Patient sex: M
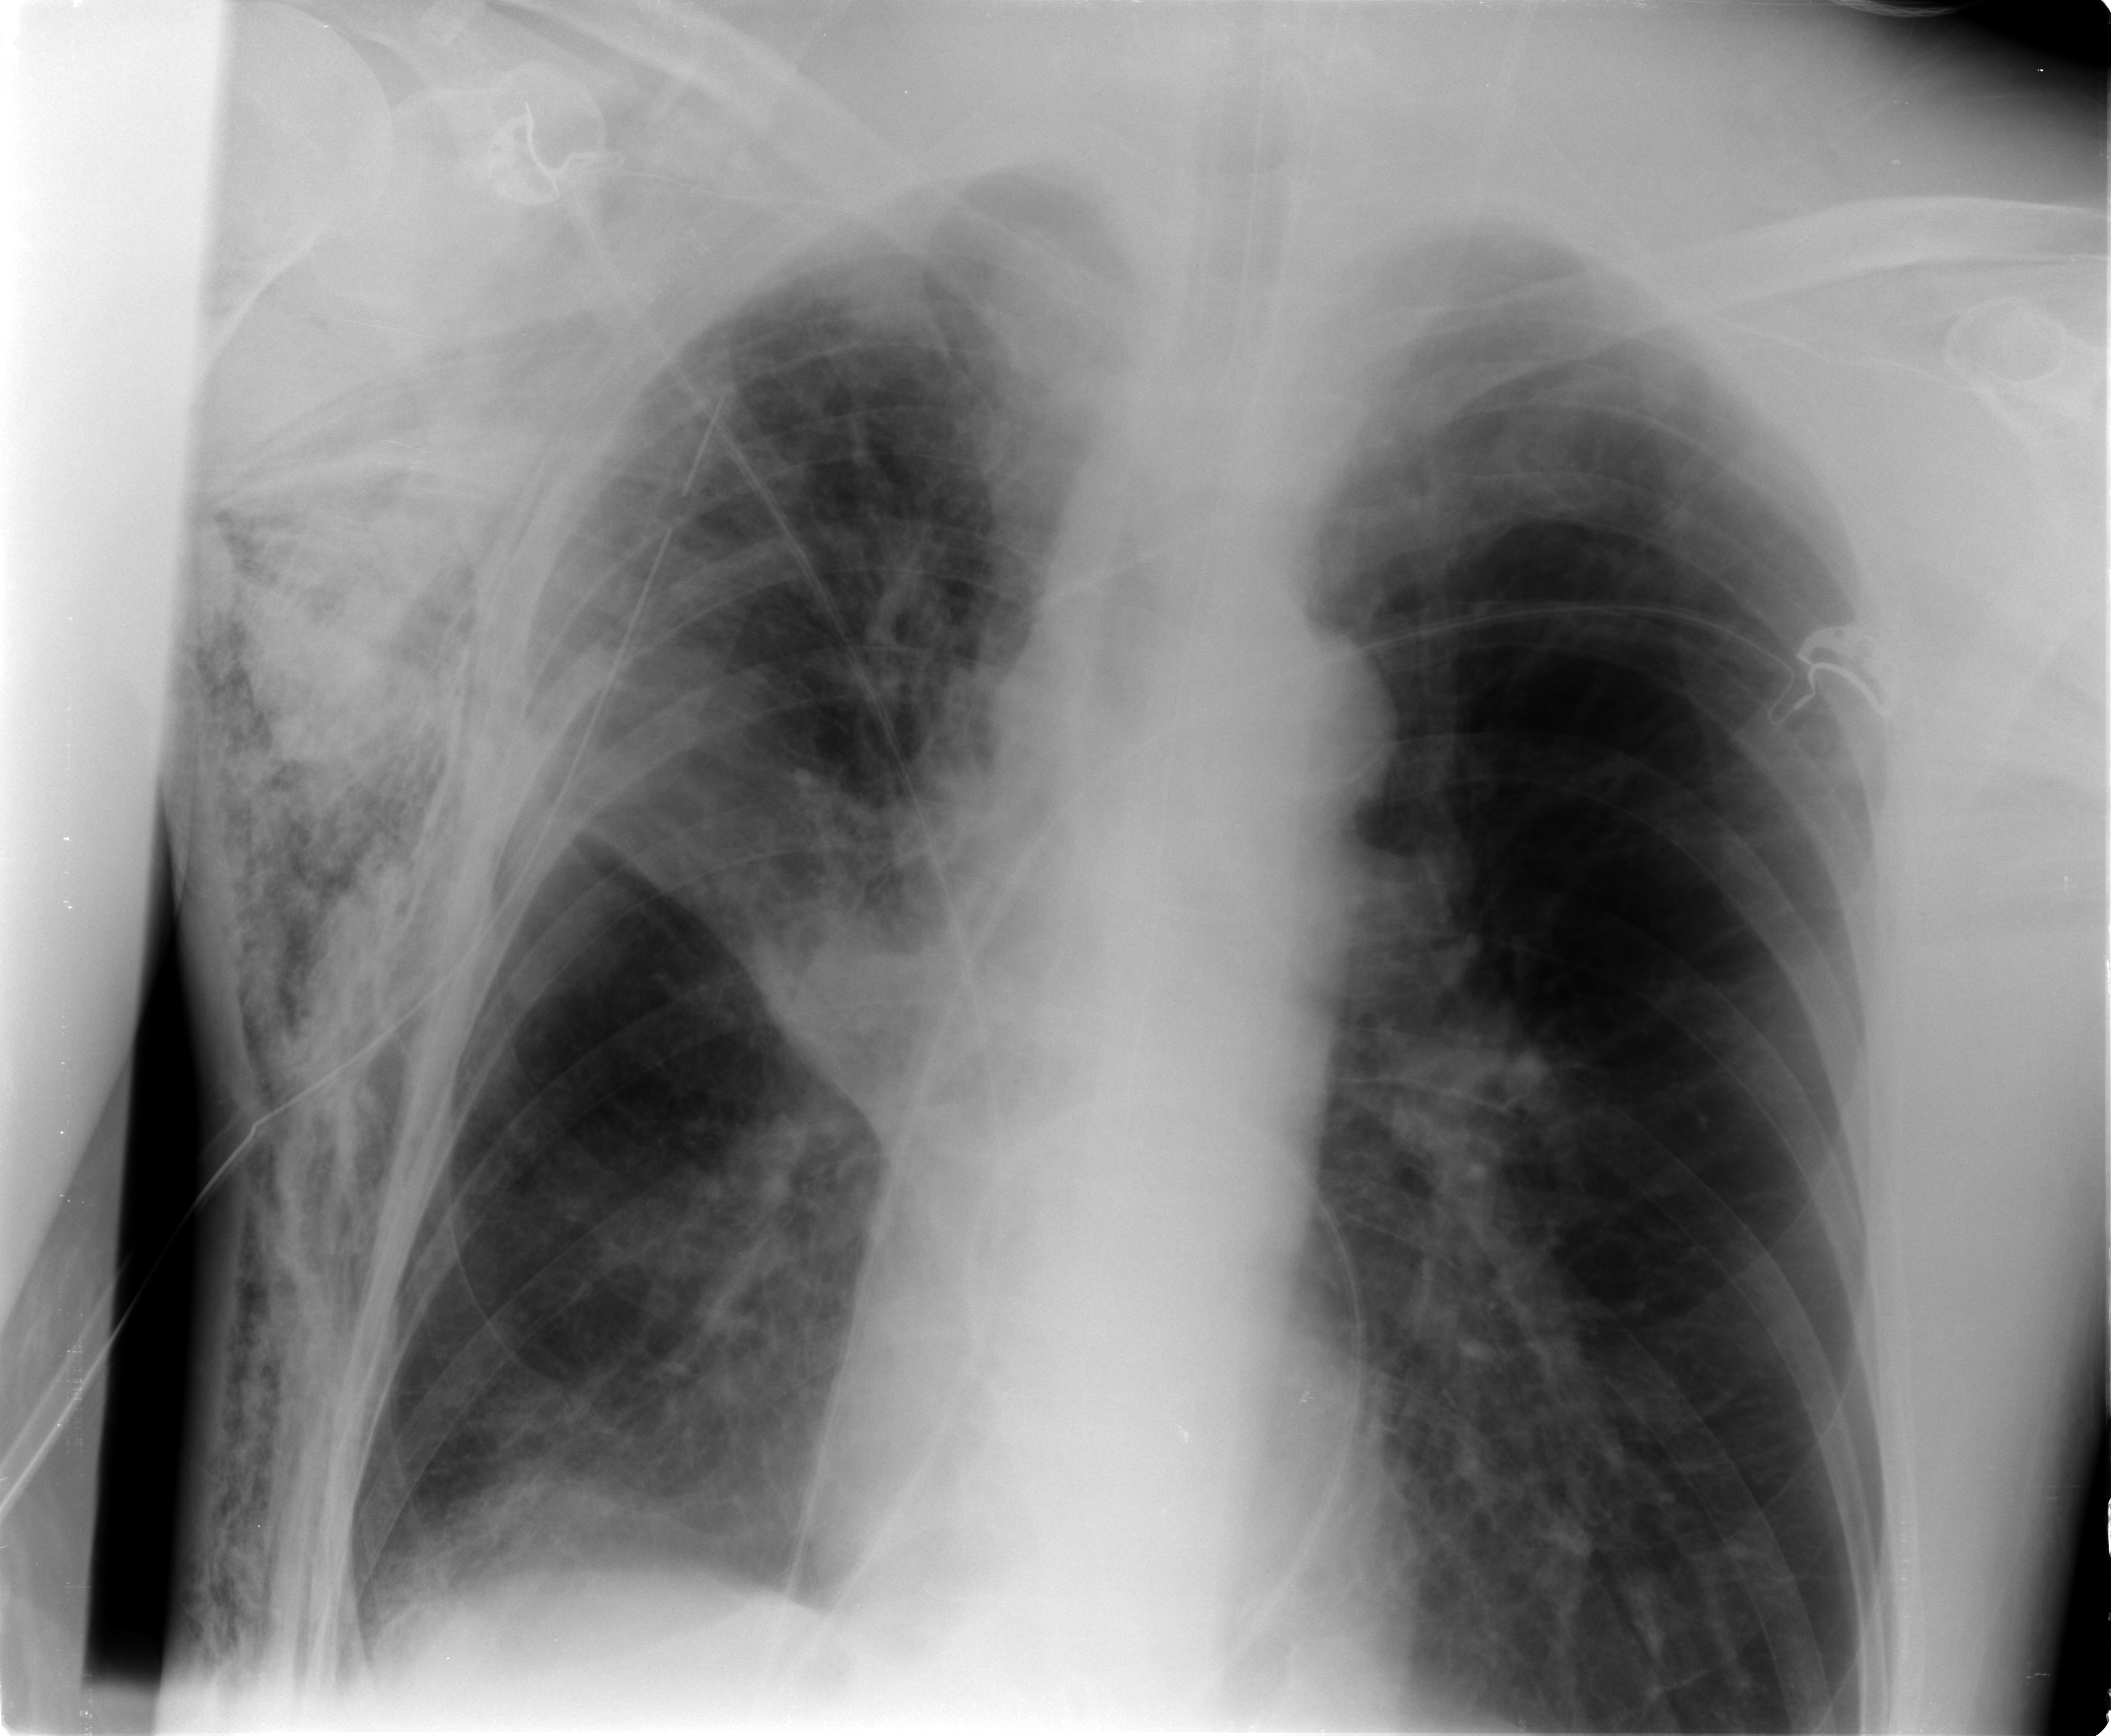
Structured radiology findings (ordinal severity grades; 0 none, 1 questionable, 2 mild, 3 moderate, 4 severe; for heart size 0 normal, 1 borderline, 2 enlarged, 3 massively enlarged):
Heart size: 0
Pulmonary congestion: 0
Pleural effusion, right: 0
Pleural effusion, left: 0
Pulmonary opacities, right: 2
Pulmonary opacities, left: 0
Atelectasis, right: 3
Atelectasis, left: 0